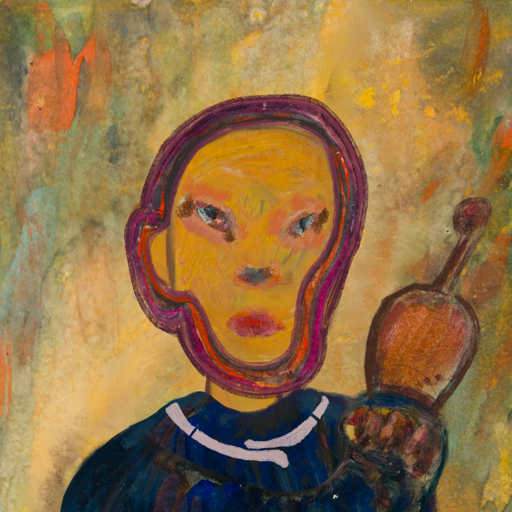
Background: Comrade, Head And Neck Front: After_Raid, Face Front: Boggyland, Bust: Pipe, Hair Front: Hypocrite, Head Accessory: Blank, Second Necklace: Blank, Necklace: Hypocrite_2, Baby: Blank